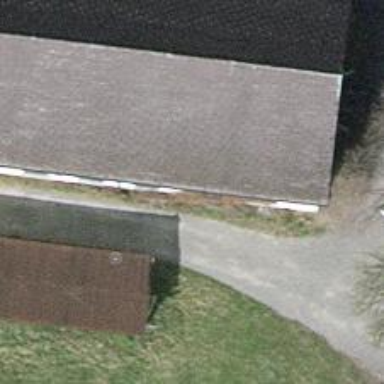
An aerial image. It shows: Driveway with compacted surface.